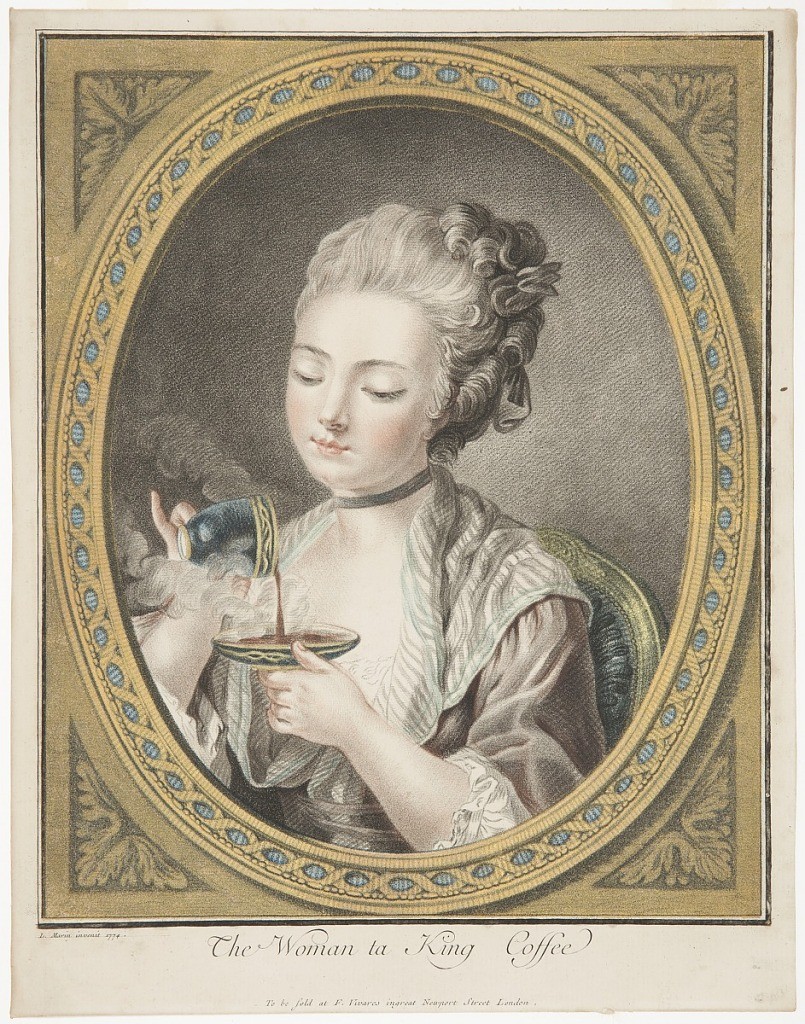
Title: The Woman Taking Coffee
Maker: Louis-Marin Bonnet, French, 1736 - 1793
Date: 1774
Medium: Engraving, etching in blue, black and red ink over gold leaf, with additional plate inked in mauve and green, à la poupeé, on off-white laid paper
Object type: Print
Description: Portrait of a young woman, facing left, pouring coffee from a gilded cup into a saucer. The image is surrounded by a printed gilded frame.